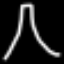
Label: The Eiffel Tower